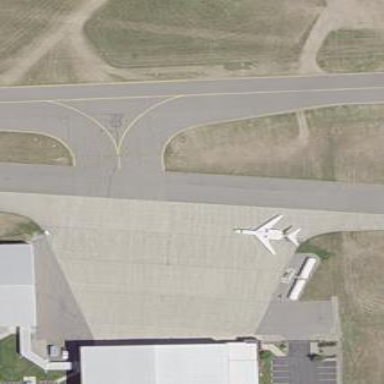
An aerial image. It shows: Apron at the airport.